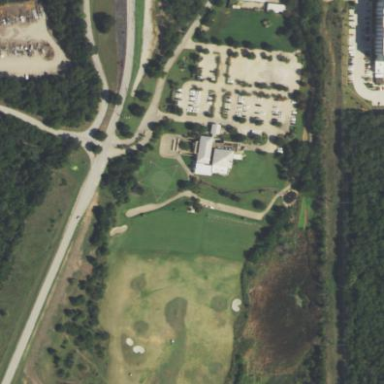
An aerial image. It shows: Golf course surrounded by greenery.